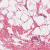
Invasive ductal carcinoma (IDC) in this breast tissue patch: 0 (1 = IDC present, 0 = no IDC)